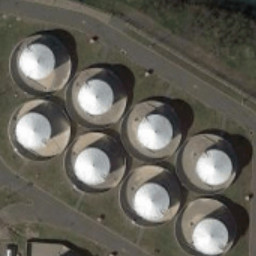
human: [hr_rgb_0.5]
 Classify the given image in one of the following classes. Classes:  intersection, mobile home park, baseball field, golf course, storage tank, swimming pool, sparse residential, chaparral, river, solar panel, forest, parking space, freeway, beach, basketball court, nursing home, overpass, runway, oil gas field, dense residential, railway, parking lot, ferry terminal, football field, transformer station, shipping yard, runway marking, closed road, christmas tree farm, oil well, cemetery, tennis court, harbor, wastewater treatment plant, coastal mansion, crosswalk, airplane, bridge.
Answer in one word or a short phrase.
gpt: storage tank